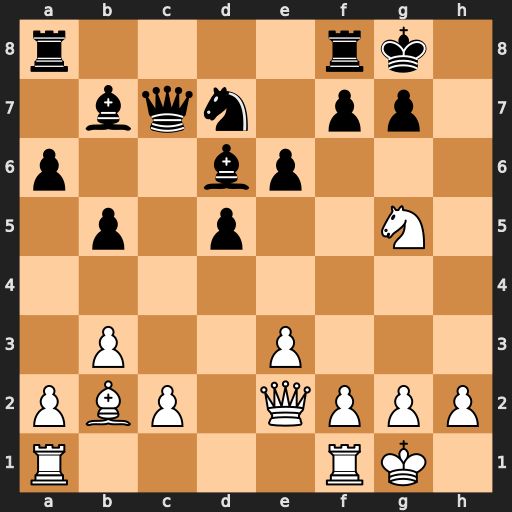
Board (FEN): r4rk1/1bqn1pp1/p2bp3/1p1p2N1/8/1P2P3/PBP1QPPP/R4RK1
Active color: w
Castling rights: -
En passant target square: -
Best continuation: Qh5 Qxc2 e4